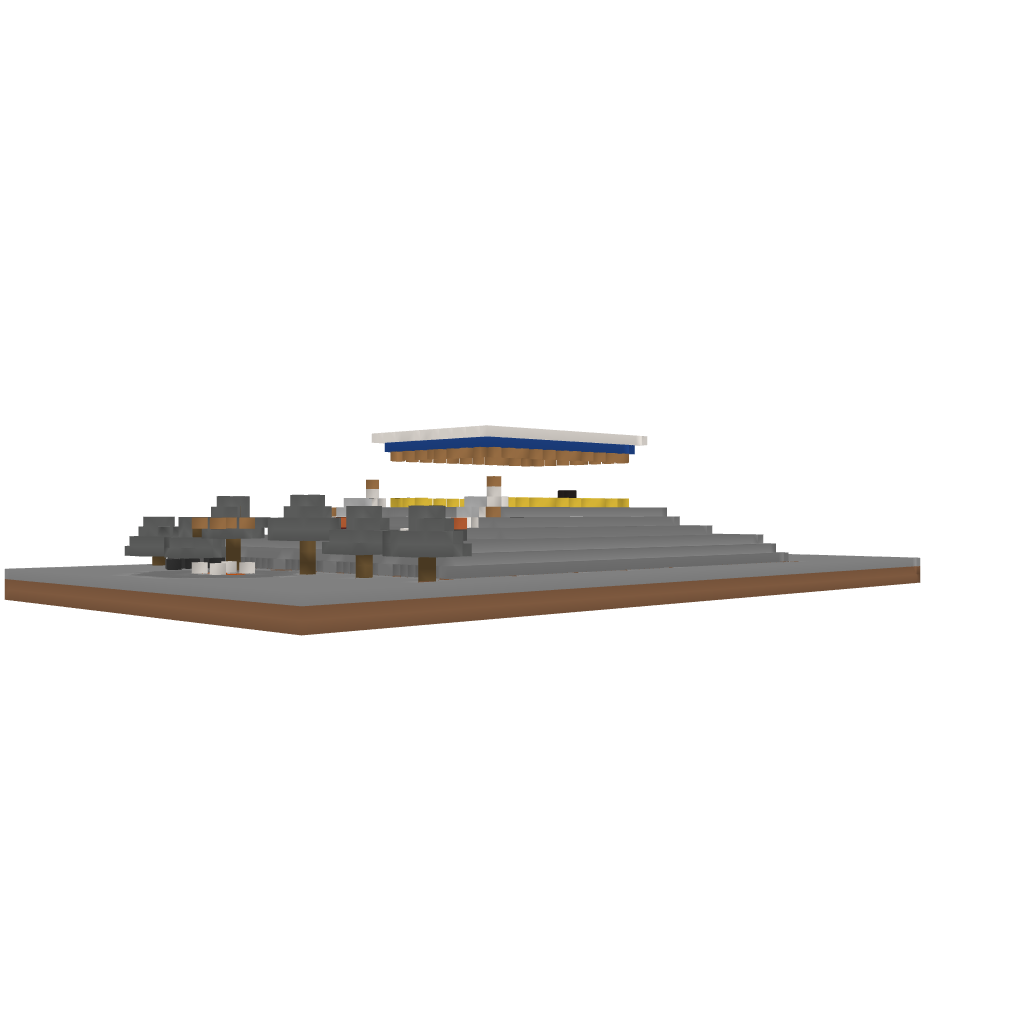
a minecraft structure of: greek temple